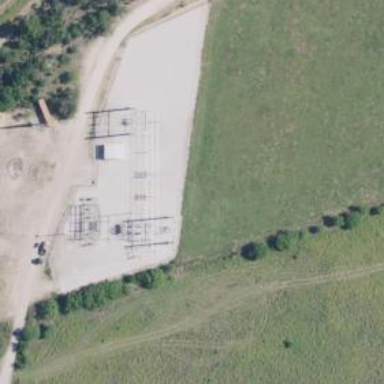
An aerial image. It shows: Power tower or portal.